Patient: sex F, age 68
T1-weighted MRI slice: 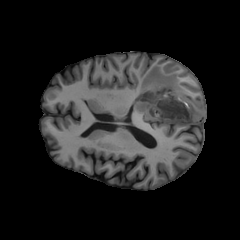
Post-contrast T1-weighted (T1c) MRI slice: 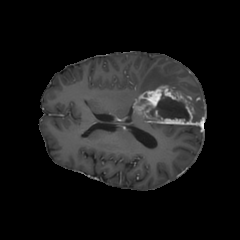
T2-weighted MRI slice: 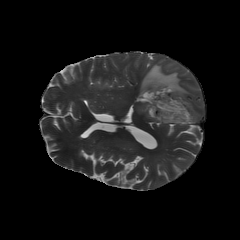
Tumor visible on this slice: yes
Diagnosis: Glioblastoma, IDH-wildtype
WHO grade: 4